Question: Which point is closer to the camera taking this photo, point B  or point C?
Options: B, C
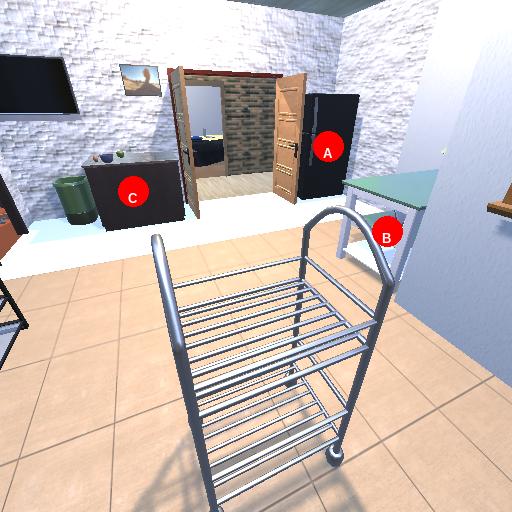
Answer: B